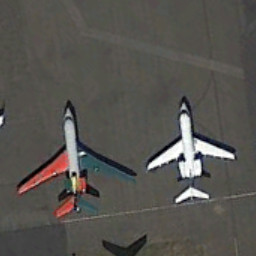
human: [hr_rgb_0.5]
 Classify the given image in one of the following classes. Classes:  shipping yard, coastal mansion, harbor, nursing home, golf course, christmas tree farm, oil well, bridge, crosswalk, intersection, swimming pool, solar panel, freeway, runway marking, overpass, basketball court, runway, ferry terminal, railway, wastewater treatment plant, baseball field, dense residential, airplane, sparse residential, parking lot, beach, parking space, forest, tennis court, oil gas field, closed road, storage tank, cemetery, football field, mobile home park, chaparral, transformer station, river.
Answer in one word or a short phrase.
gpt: airplane